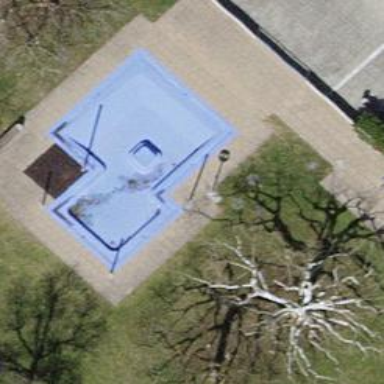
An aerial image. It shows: Swimming pool area designated for leisure and sports activities.